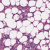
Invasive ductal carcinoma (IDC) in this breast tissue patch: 1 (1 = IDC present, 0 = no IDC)